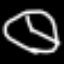
Label: clock